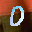
Label: 0